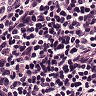
Metastatic tissue present: no